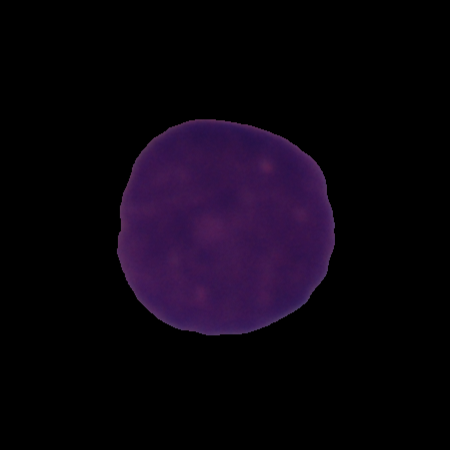
Label: cancer